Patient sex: F
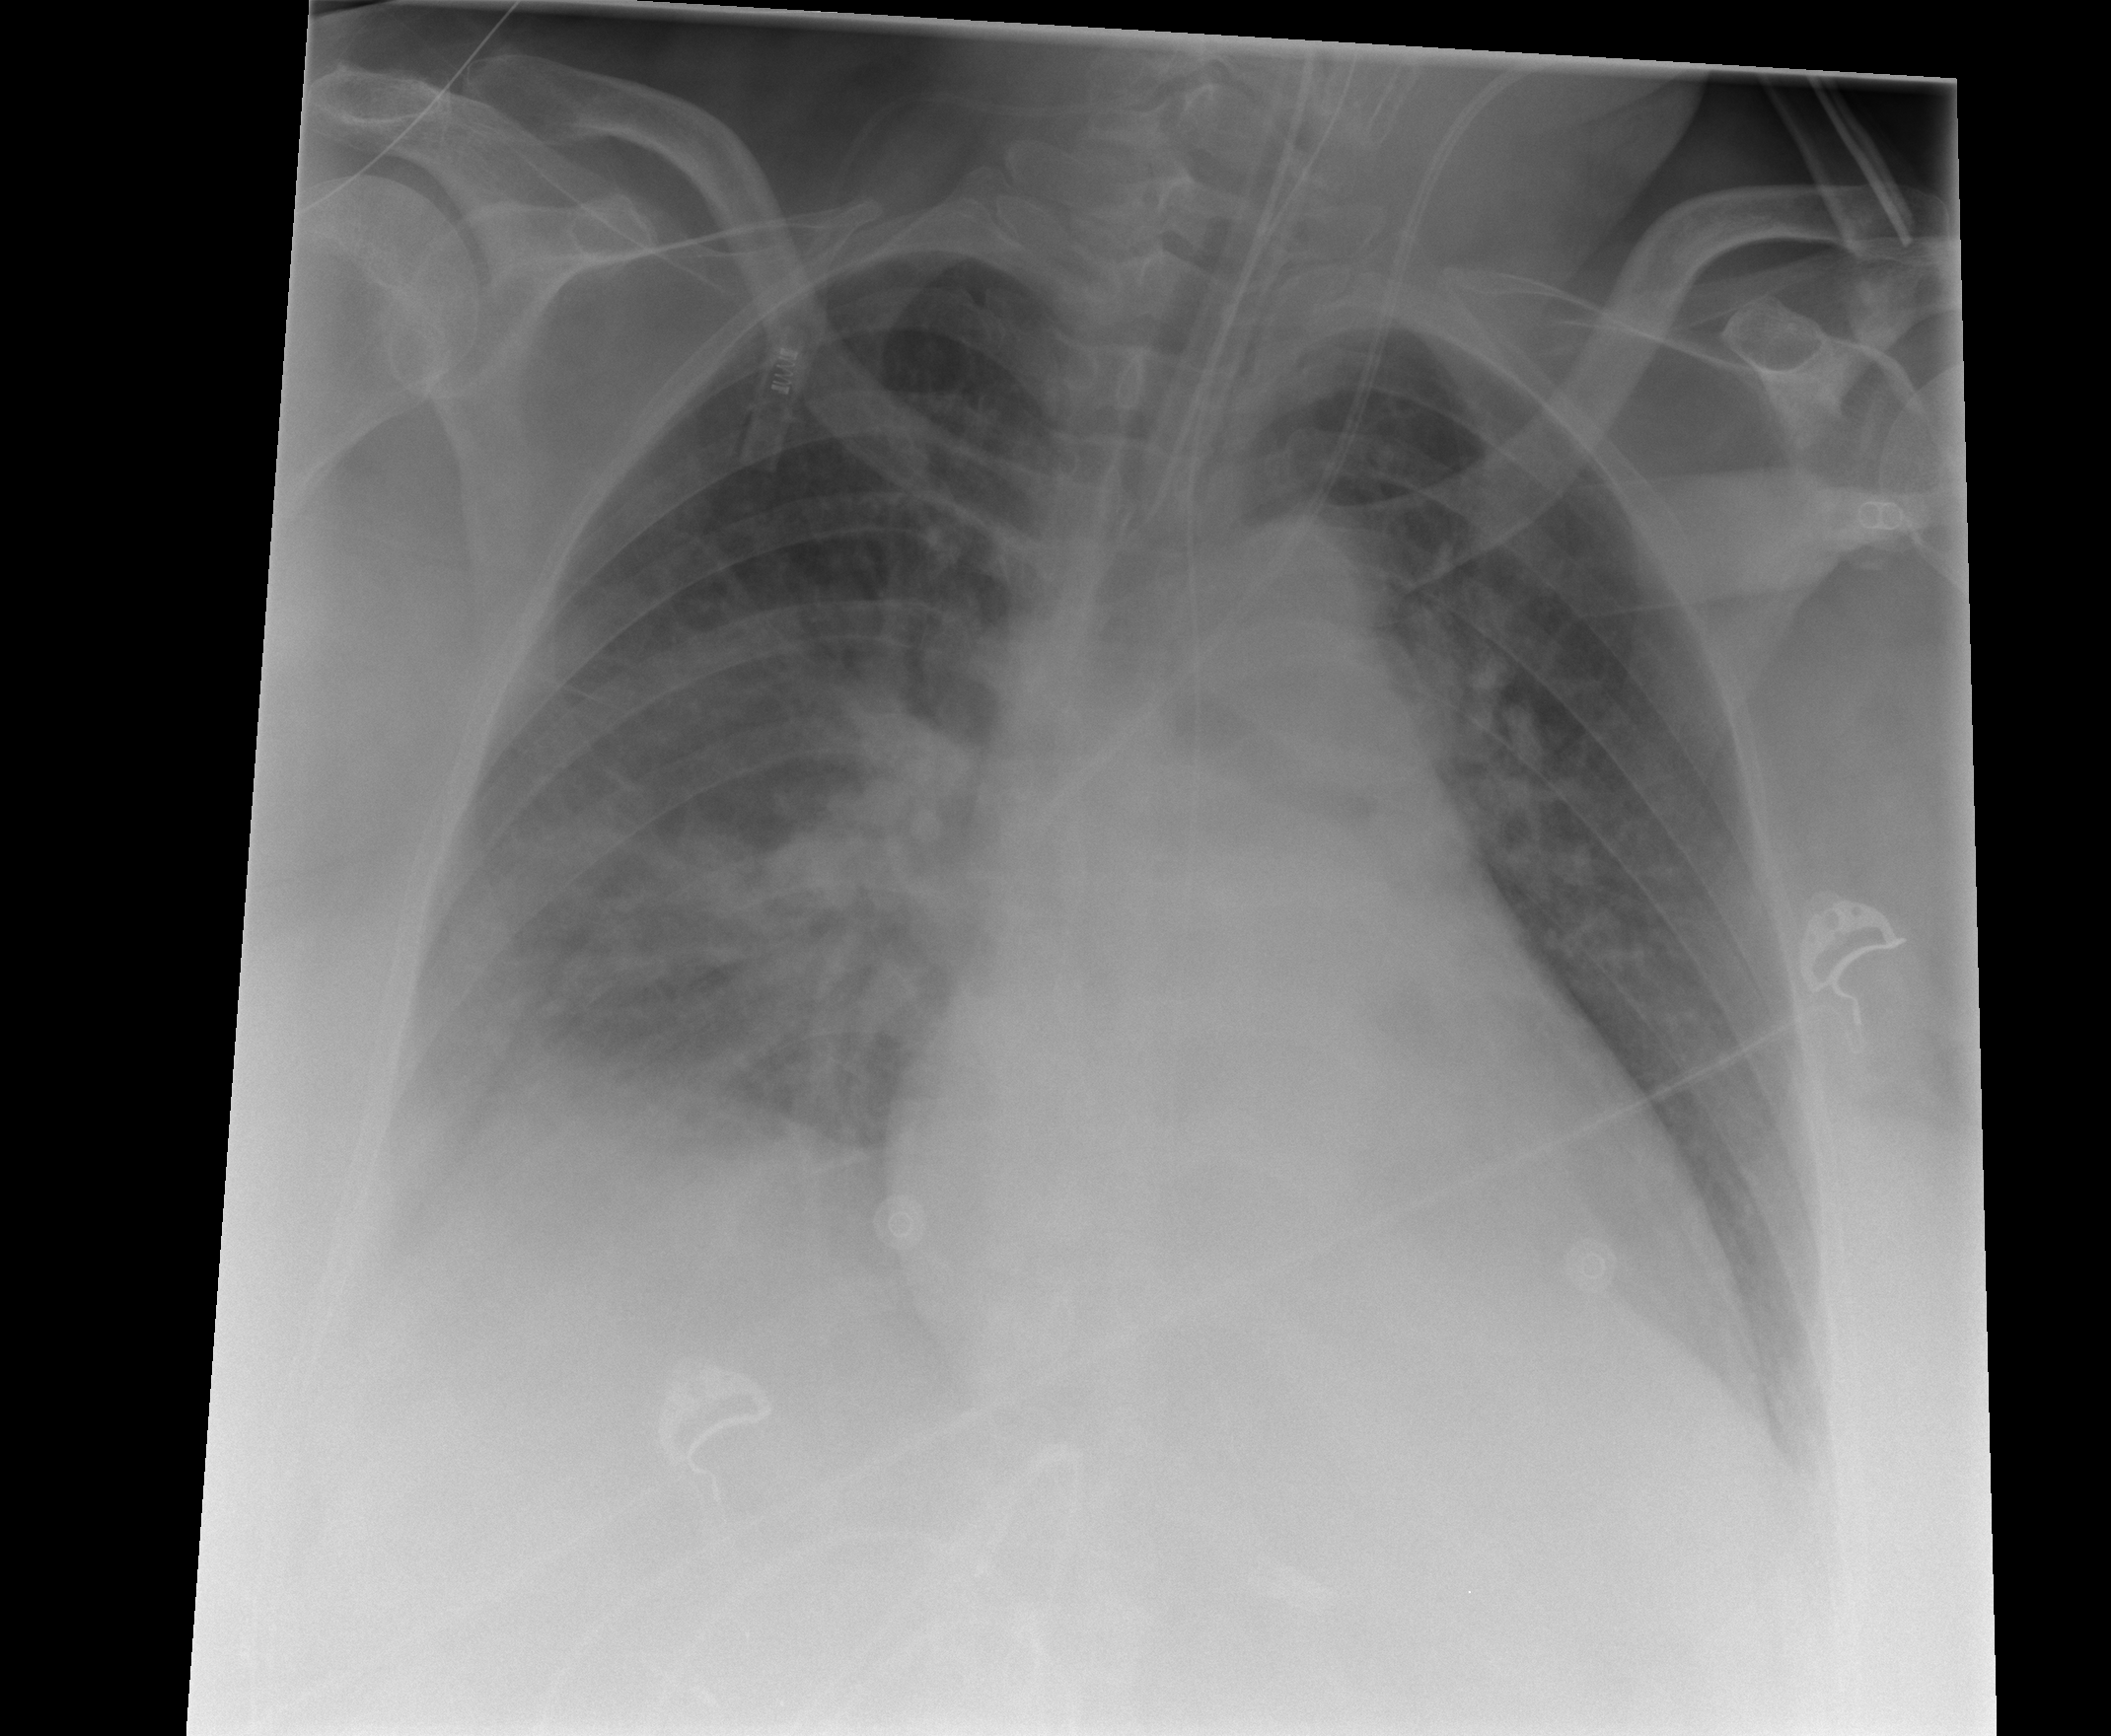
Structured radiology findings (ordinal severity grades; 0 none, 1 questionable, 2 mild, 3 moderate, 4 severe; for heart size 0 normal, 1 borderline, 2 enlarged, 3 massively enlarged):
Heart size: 2
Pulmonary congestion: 2
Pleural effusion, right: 2
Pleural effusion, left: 1
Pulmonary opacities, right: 0
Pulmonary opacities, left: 0
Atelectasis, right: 2
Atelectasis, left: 1